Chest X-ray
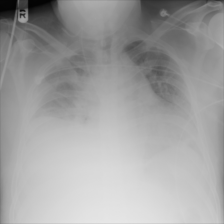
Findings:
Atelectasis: negative
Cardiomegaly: negative
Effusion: negative
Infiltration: negative
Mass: negative
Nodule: negative
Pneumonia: negative
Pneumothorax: negative
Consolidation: negative
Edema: negative
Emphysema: negative
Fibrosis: negative
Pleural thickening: negative
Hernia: negative